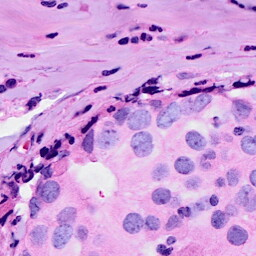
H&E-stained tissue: Breast